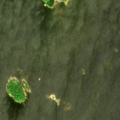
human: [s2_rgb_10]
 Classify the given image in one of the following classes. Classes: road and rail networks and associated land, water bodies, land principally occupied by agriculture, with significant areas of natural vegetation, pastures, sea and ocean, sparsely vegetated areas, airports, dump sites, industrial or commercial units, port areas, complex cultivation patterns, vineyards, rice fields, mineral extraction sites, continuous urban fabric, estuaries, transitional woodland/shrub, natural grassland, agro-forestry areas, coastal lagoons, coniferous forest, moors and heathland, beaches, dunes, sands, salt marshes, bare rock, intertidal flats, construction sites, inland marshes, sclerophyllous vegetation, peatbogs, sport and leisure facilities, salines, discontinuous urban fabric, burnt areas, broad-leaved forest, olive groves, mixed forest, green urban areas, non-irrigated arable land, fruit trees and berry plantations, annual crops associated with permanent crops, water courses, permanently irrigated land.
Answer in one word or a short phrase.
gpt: sea and ocean